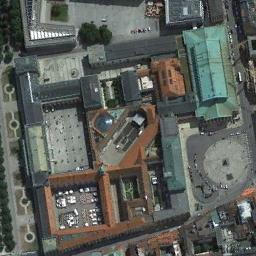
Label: palace